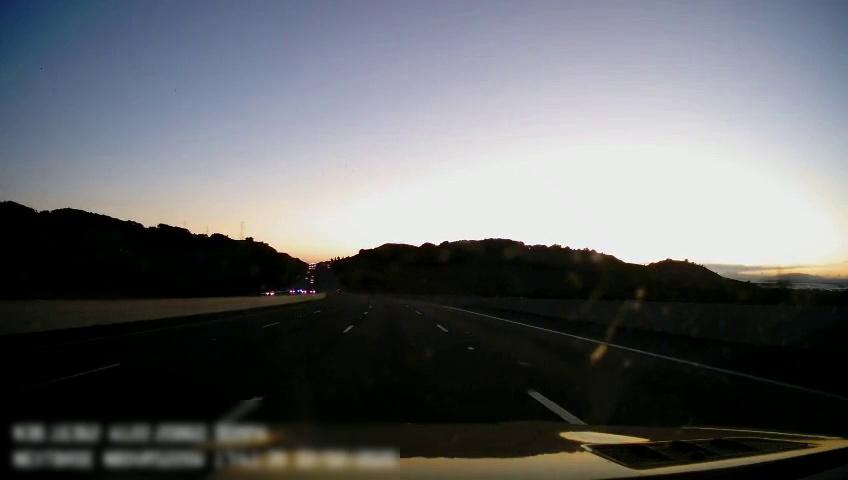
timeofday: Dusk/Dawn/Twilight
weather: Sunny
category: Drivable Space
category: Vehicles | Car
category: Lanes | Alternate Lane
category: Lanes | Current Lane
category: Lanes | Current Lane
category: Lanes | Alternate Lane
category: Lanes | Alternate Lane